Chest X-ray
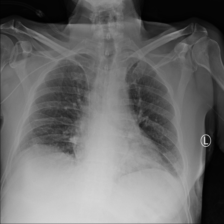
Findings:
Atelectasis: positive
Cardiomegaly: negative
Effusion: negative
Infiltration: negative
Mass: negative
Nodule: negative
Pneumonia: negative
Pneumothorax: negative
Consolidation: negative
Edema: negative
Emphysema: negative
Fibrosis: negative
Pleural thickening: negative
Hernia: negative